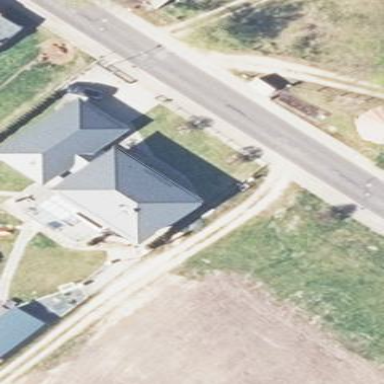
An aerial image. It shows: Simple house.